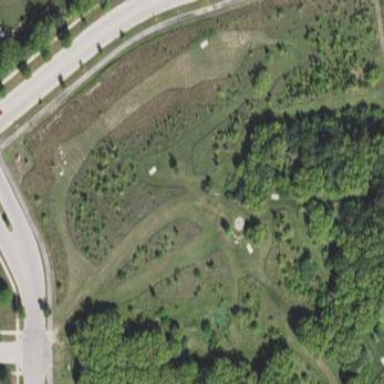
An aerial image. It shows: Disc golf pitch for leisure sports on the land.